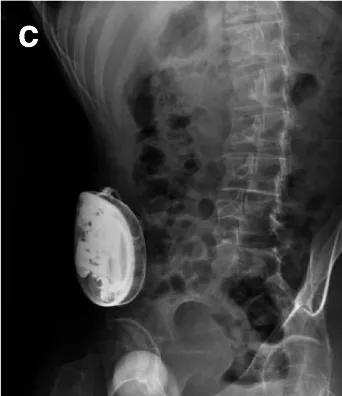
C; Lateral view abdominal radiograph depicting the paucity of subcutaneous tissue overlying the original pump site in the right lower quadrant of the abdomen.
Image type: radiology (x_ray)